Question: In my "Team discussion" list we ask user to select "Departments" from the drop down. Now, I'm creating view for each department so that they can only see their own discussions. But, When I add "Team discussion" list in a web part, I don't get my custom views in "Select View" drop down list. I'm getting only "Subject" view ,

I can do same for "Announcements" list but not for "Discussion" .
View must be created from "Subject" type and it works.. Don't find such restrictions anywhere.
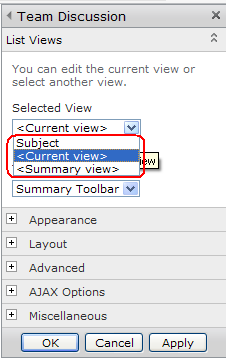
Answer: It is possible that the view you created was a "Private" view instead of a "Public" view. Try creating the view from the discussion list's "Settings" page and then add it to a page.